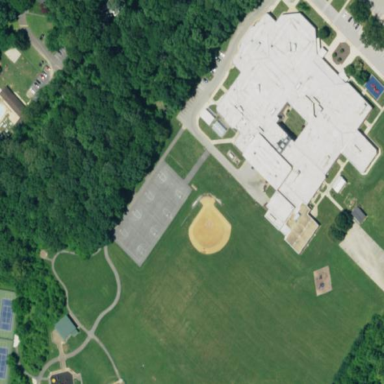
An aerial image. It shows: School.